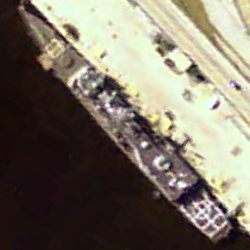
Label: cruiser